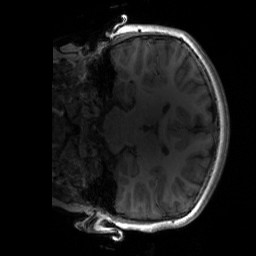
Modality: T1w
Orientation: coronal
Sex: male
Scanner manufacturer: siemens
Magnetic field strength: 3 T
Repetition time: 1.9 s
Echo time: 0.00243 s